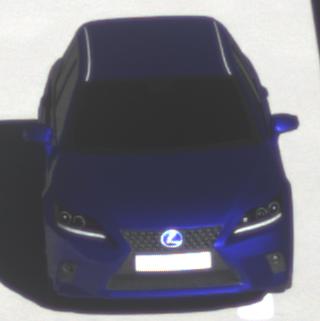
Make: Lexus
Model: CT 200h
Detailed model: CT (A10)
Model produced from: 2014/03
Model produced until: 2017/10
Doors: 5
Color: blue
Road condition: dry road
Daytime: morning or afternoon
Contrast: high contrast